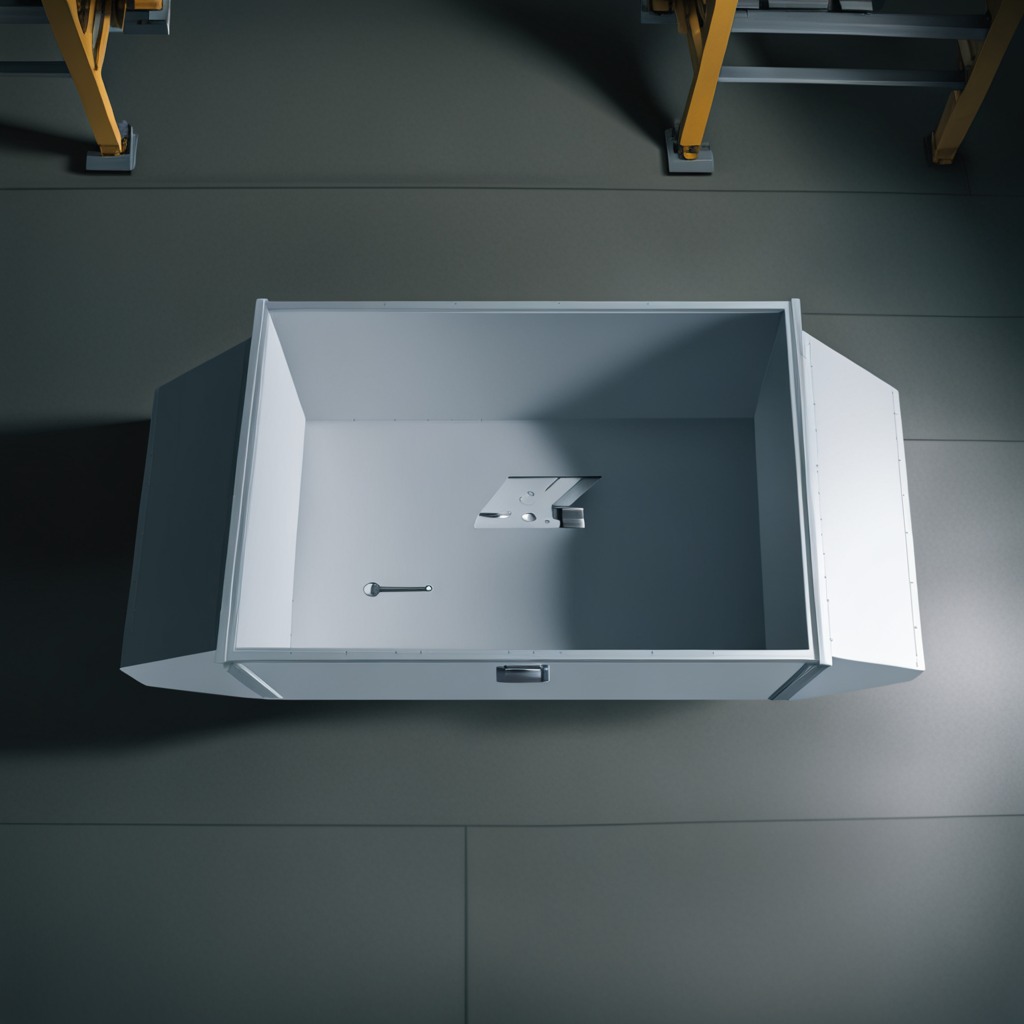
A wrench lies on the toolbox surface in the airplane hangar workshop 8K.